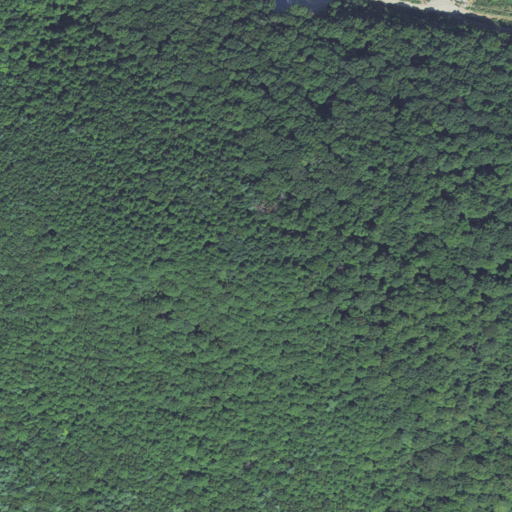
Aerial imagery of mountain in North Carolina named Round Mountain containing deciduous forest and mixed forest